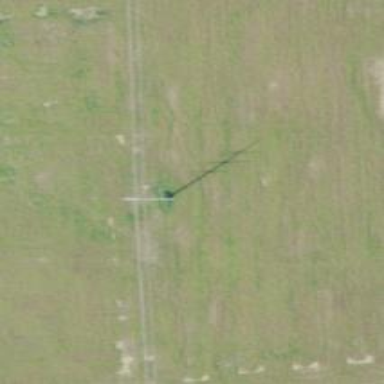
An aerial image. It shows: Power tower.